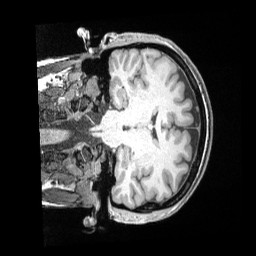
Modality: T1w
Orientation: coronal
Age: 33
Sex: female
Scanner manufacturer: siemens
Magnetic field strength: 3 T
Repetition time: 2 s
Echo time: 0.00211 s